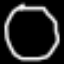
Label: octagon